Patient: sex M, age 76
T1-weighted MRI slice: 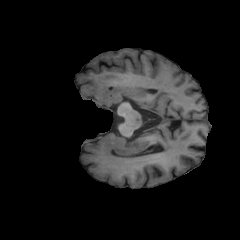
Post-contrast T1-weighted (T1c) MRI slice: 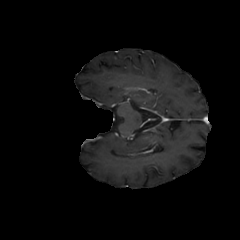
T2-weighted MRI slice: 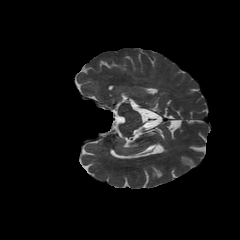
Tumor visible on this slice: yes
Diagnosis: Glioblastoma, IDH-wildtype
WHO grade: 4